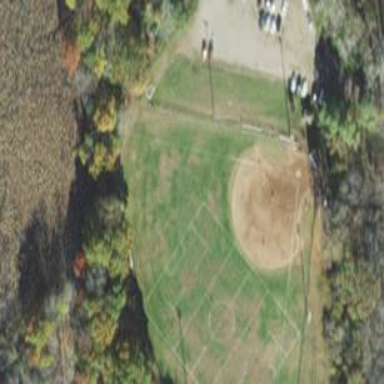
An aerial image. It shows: Baseball pitch for leisure land.